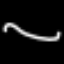
Label: squiggle